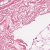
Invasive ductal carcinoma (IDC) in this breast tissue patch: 0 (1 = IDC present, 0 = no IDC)